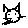
Label: cat